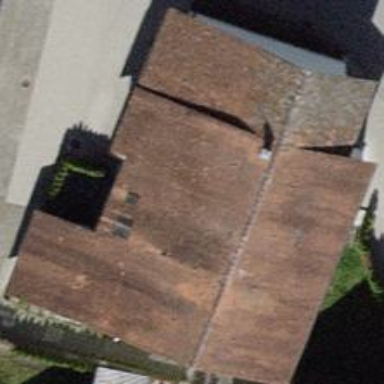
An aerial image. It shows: Gabled roofed house.